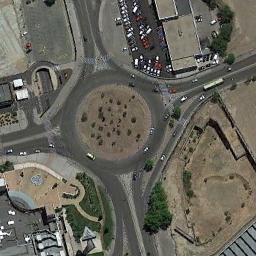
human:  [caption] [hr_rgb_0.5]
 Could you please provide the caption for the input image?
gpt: There are numerous cars beside the roundabout .

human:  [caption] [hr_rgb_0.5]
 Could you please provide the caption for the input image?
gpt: The roundabout is on the bare land next to parking lot and buildings .

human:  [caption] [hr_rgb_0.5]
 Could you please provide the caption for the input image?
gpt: The roundabout with four exits and entrances is surrounded by some buildings and a parking lot and some cars are driving on the roundabout .

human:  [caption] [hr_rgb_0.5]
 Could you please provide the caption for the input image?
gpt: There are several vehicles driving on the road at the roundabout, There are some buildings and some trees and some lawns around the roundabout, And many cars are parked in the open space beside the roundabout .

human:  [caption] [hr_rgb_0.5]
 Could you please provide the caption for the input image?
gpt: There are some buildings and a parking lot beside the roundabout .